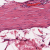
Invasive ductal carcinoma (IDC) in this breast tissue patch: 0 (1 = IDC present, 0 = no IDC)